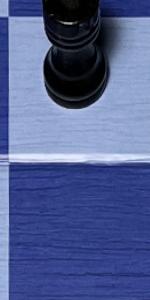
Label: Empty